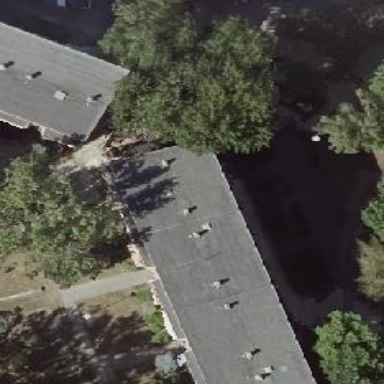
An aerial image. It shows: Apartment building with flat roof.